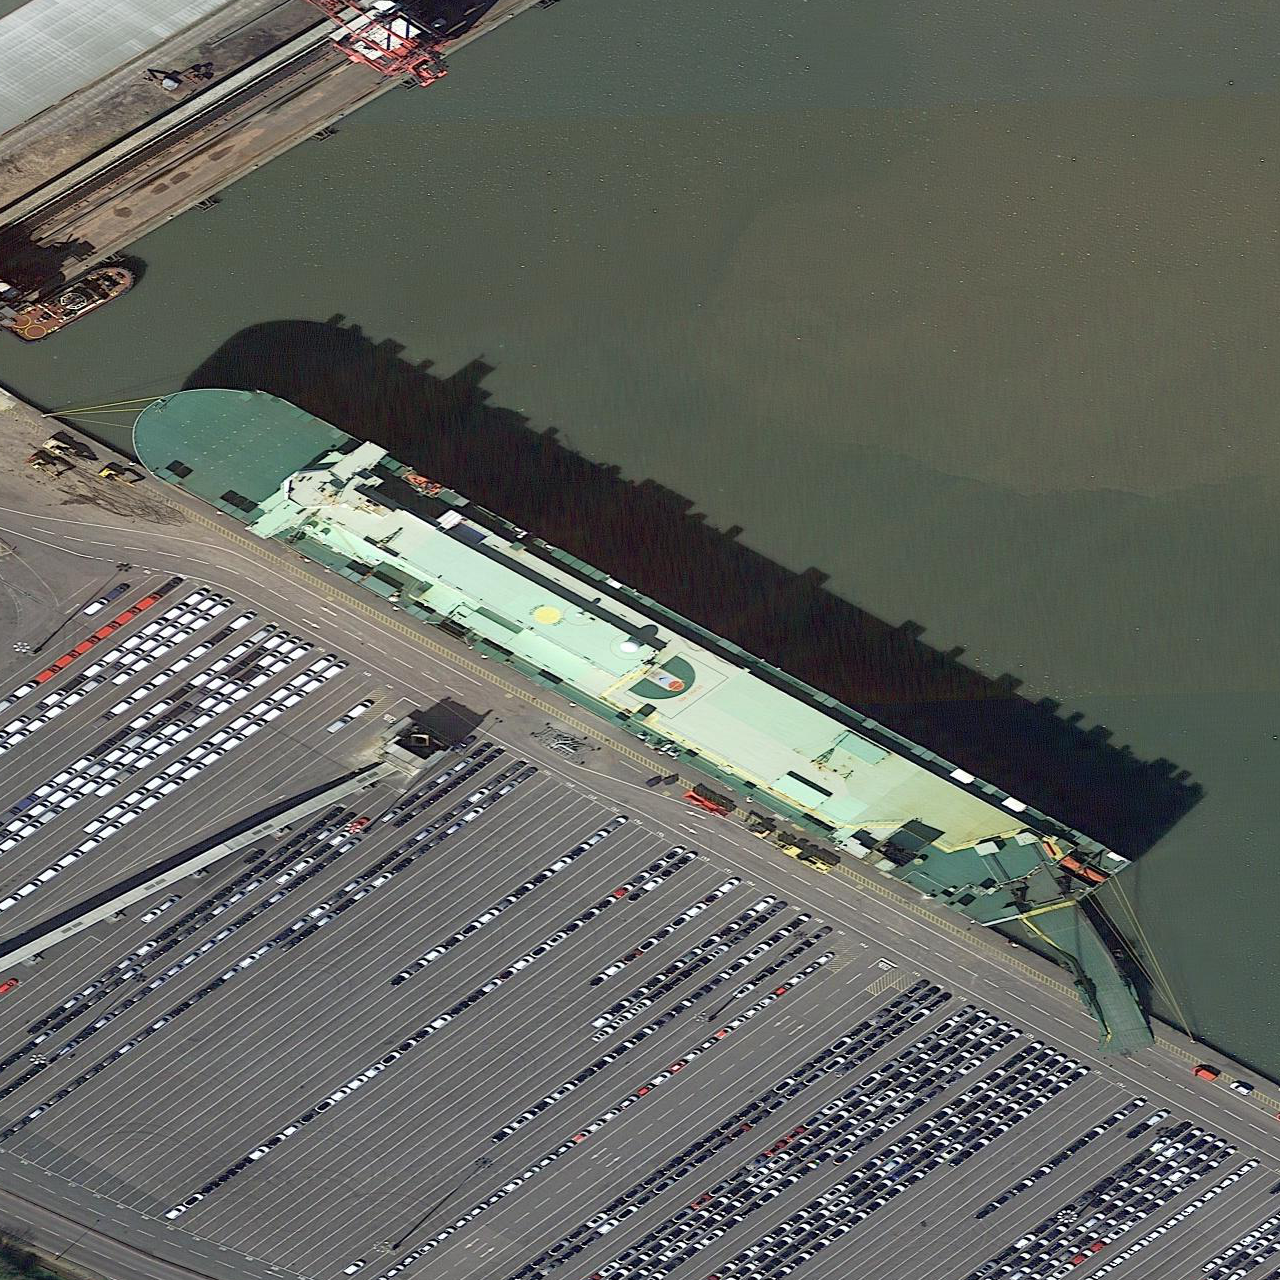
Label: civil